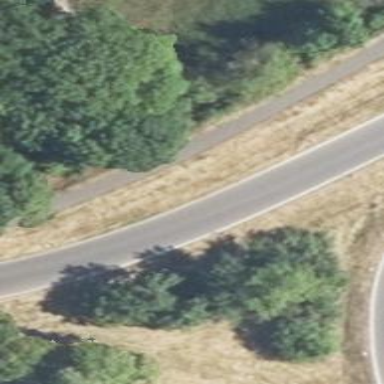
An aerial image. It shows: Trunk link road with asphalt surface.